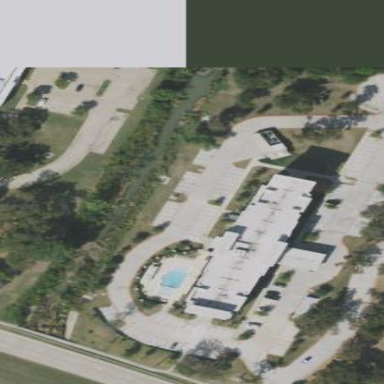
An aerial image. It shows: Hotel building.